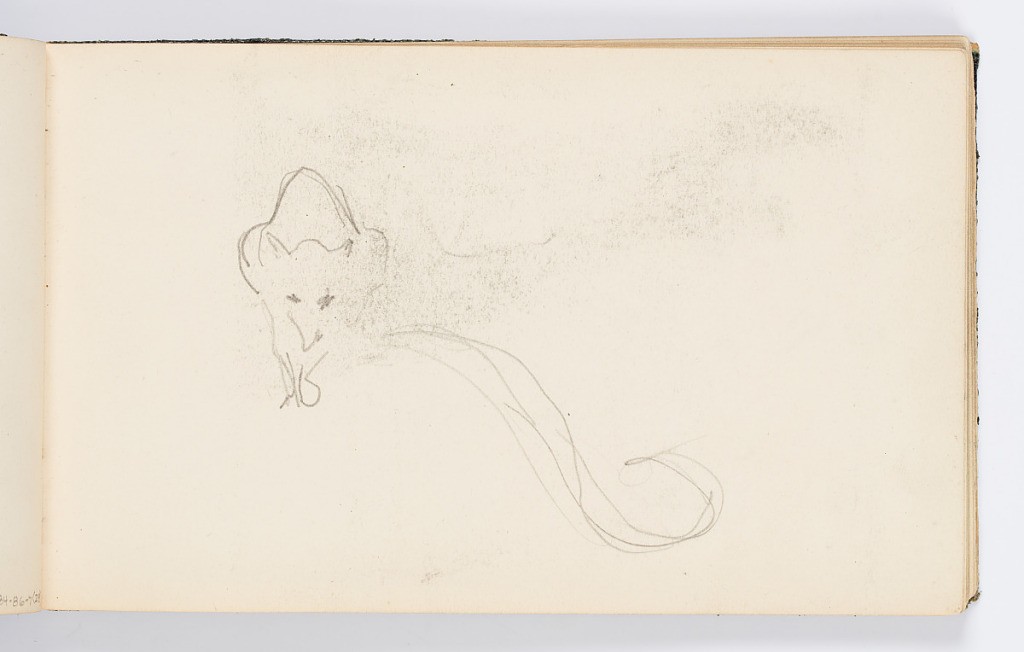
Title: Sketchbook Page: Sketch of a Genet
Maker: Kenyon Cox, American, 1856–1919
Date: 1883
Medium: Graphite on paper
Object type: Sketchbook folio
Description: Recto: Sketch of animal, seen frontally with tail curling towards right.
Verso: Sketch of child's head, at left. Sketch of standing figure with oar, at right, oriented differently.